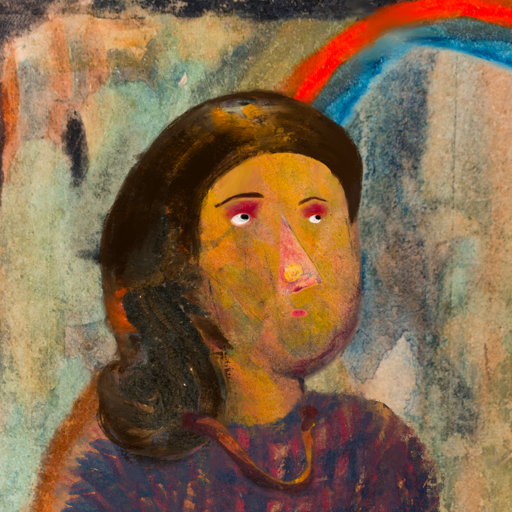
Background: Childish, Head And Neck Side: Gypsy_Mother, Face Side: Irani, Bust: In_The_Sun, Hair Side: Gypsy_Queen, Head Accessory: Blank, Second Necklace: Comrade, Necklace: Blank, Baby: Blank